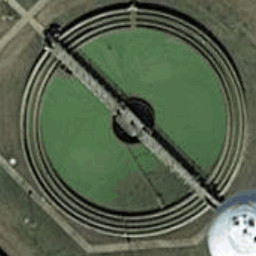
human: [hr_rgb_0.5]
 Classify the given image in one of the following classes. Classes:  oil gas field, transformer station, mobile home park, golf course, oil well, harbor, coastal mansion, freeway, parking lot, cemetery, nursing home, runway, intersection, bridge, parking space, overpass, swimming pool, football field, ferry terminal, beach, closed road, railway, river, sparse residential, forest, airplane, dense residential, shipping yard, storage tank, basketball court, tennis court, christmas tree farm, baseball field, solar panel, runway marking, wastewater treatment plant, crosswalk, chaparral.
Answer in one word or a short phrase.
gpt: wastewater treatment plant